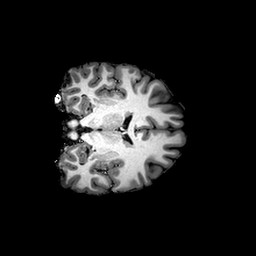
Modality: T1w
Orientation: coronal